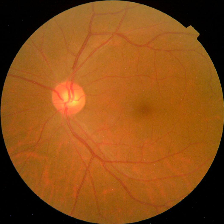
Diabetic retinopathy grade: No DR